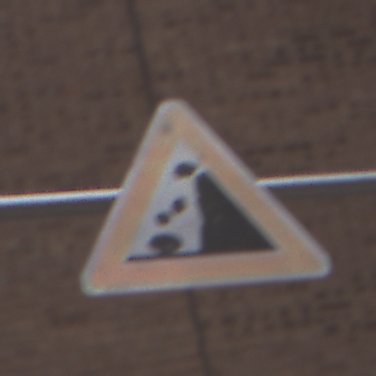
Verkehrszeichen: SteinschlagRechts
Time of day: MorningAfternoon
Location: Outdoor (Urban)
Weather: Overcast
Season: NotSpecified
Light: Natural